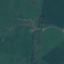
Label: Pasture